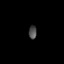
Tissue: prostate
Cell type: Myeloid cells
Senescence score: 0.3475
Nuclear area (px): 105
Mean DAPI intensity: 74.59